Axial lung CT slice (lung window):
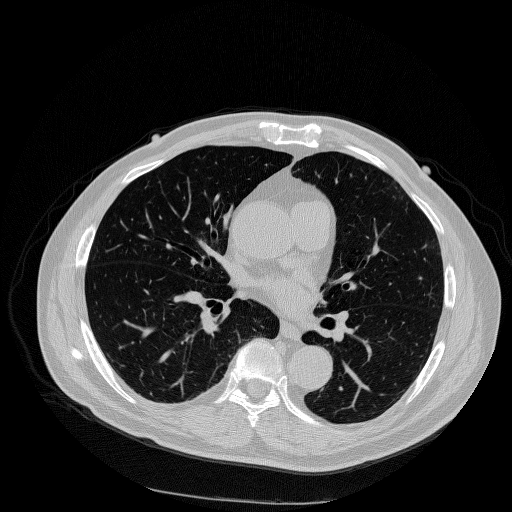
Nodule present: no